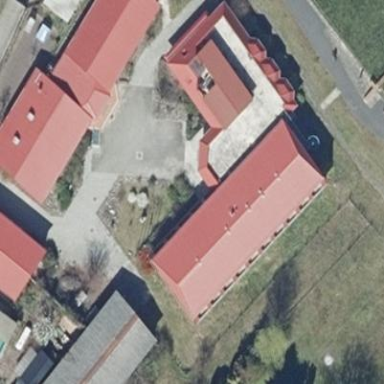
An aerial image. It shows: Building with red saltbox roof made of roof tiles.